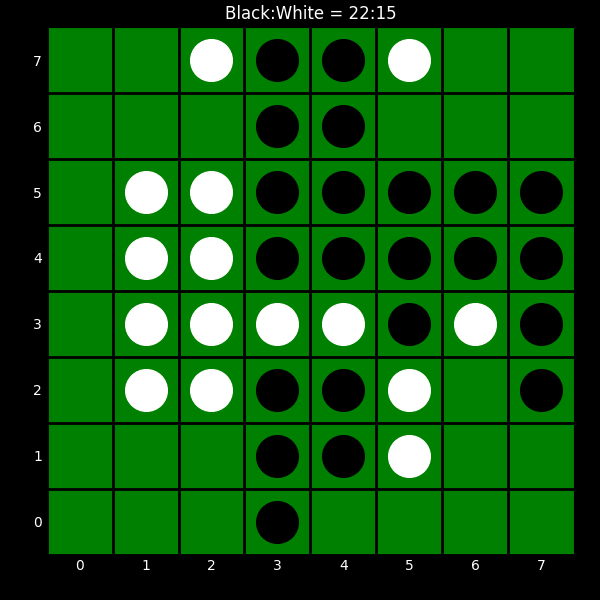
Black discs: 22
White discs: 15